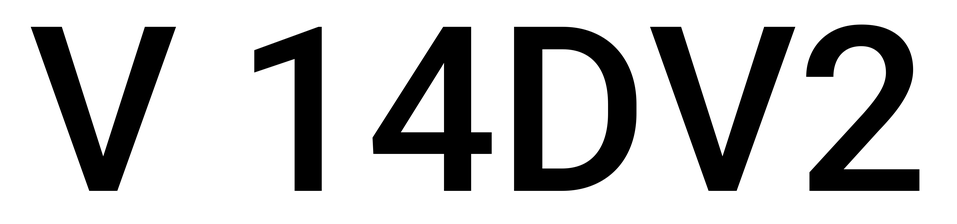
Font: Roboto_Medium